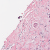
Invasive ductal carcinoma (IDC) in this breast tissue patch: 1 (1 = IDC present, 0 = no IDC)